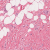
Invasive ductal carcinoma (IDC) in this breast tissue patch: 1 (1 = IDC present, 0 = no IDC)